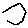
Label: hexagon